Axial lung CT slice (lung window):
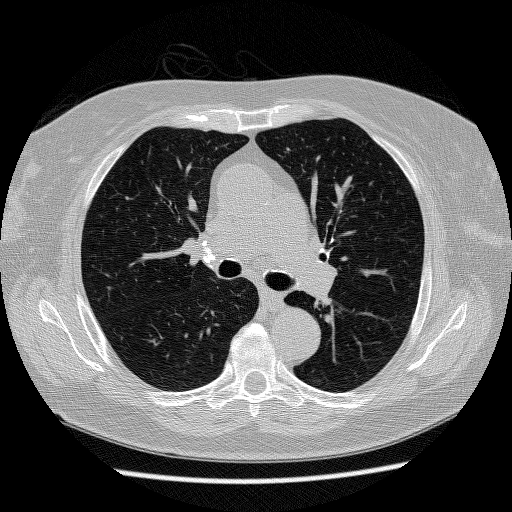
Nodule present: no